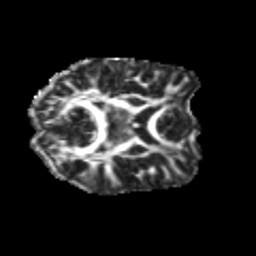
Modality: FA
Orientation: axial
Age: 28
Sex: female
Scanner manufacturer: siemens
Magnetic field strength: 3 T
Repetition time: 3.5 s
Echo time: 0.113 s